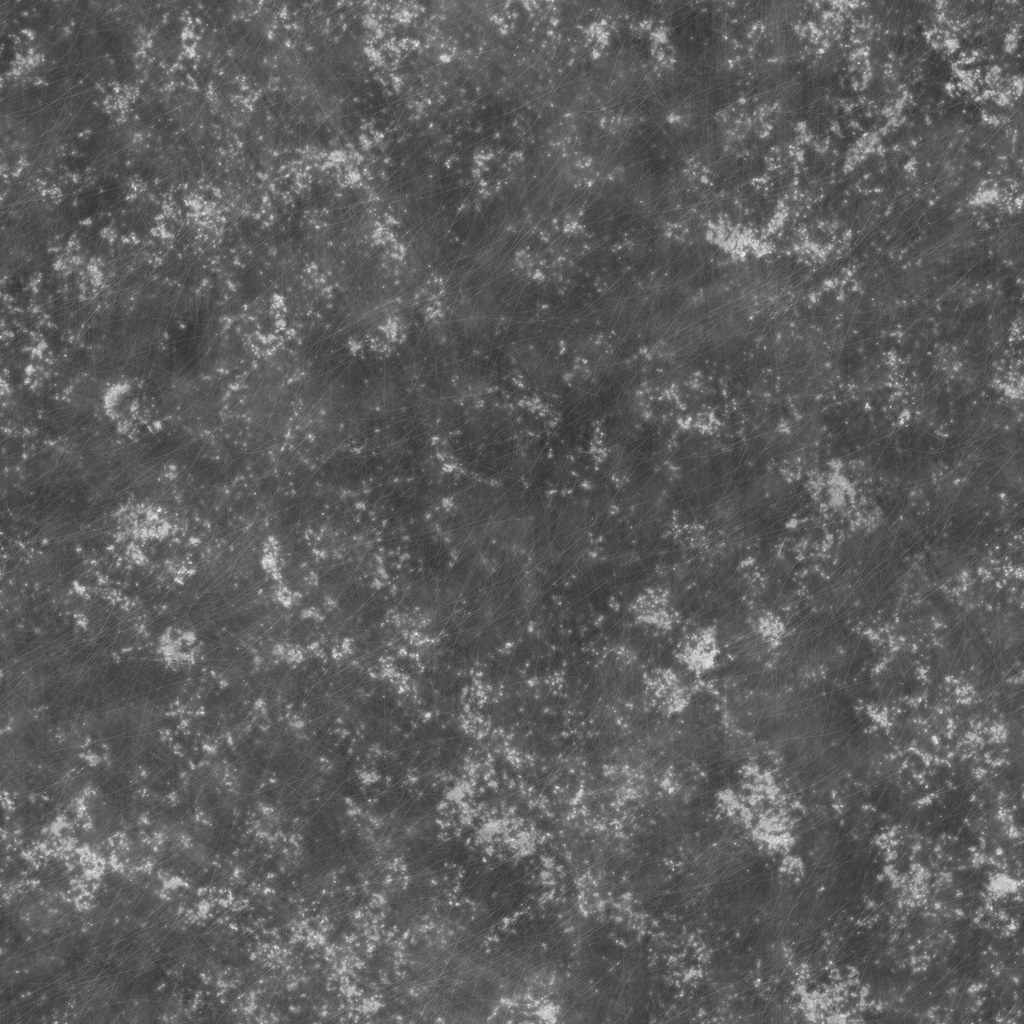
Texture map type: Roughness